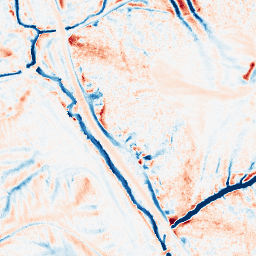
Category: edge_preserving
Decomposition family: median
Decomposition parameters: size: 15
Upsampling method: quintic
Upsampling parameters: scale: 8
Upsampling scale: 8